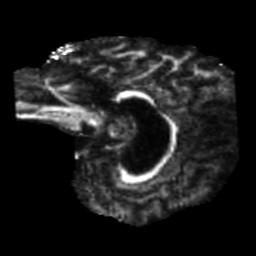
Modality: FA
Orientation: sagittal
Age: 31
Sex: female
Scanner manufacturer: siemens
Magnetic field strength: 3 T
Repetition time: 5.47 s
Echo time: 0.0854 s